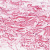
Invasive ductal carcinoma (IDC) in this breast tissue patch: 0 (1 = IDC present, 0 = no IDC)